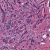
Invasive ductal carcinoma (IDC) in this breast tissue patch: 1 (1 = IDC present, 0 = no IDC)